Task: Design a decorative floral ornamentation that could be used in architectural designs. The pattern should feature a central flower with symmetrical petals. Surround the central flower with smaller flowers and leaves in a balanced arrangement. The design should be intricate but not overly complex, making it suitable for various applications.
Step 1257:
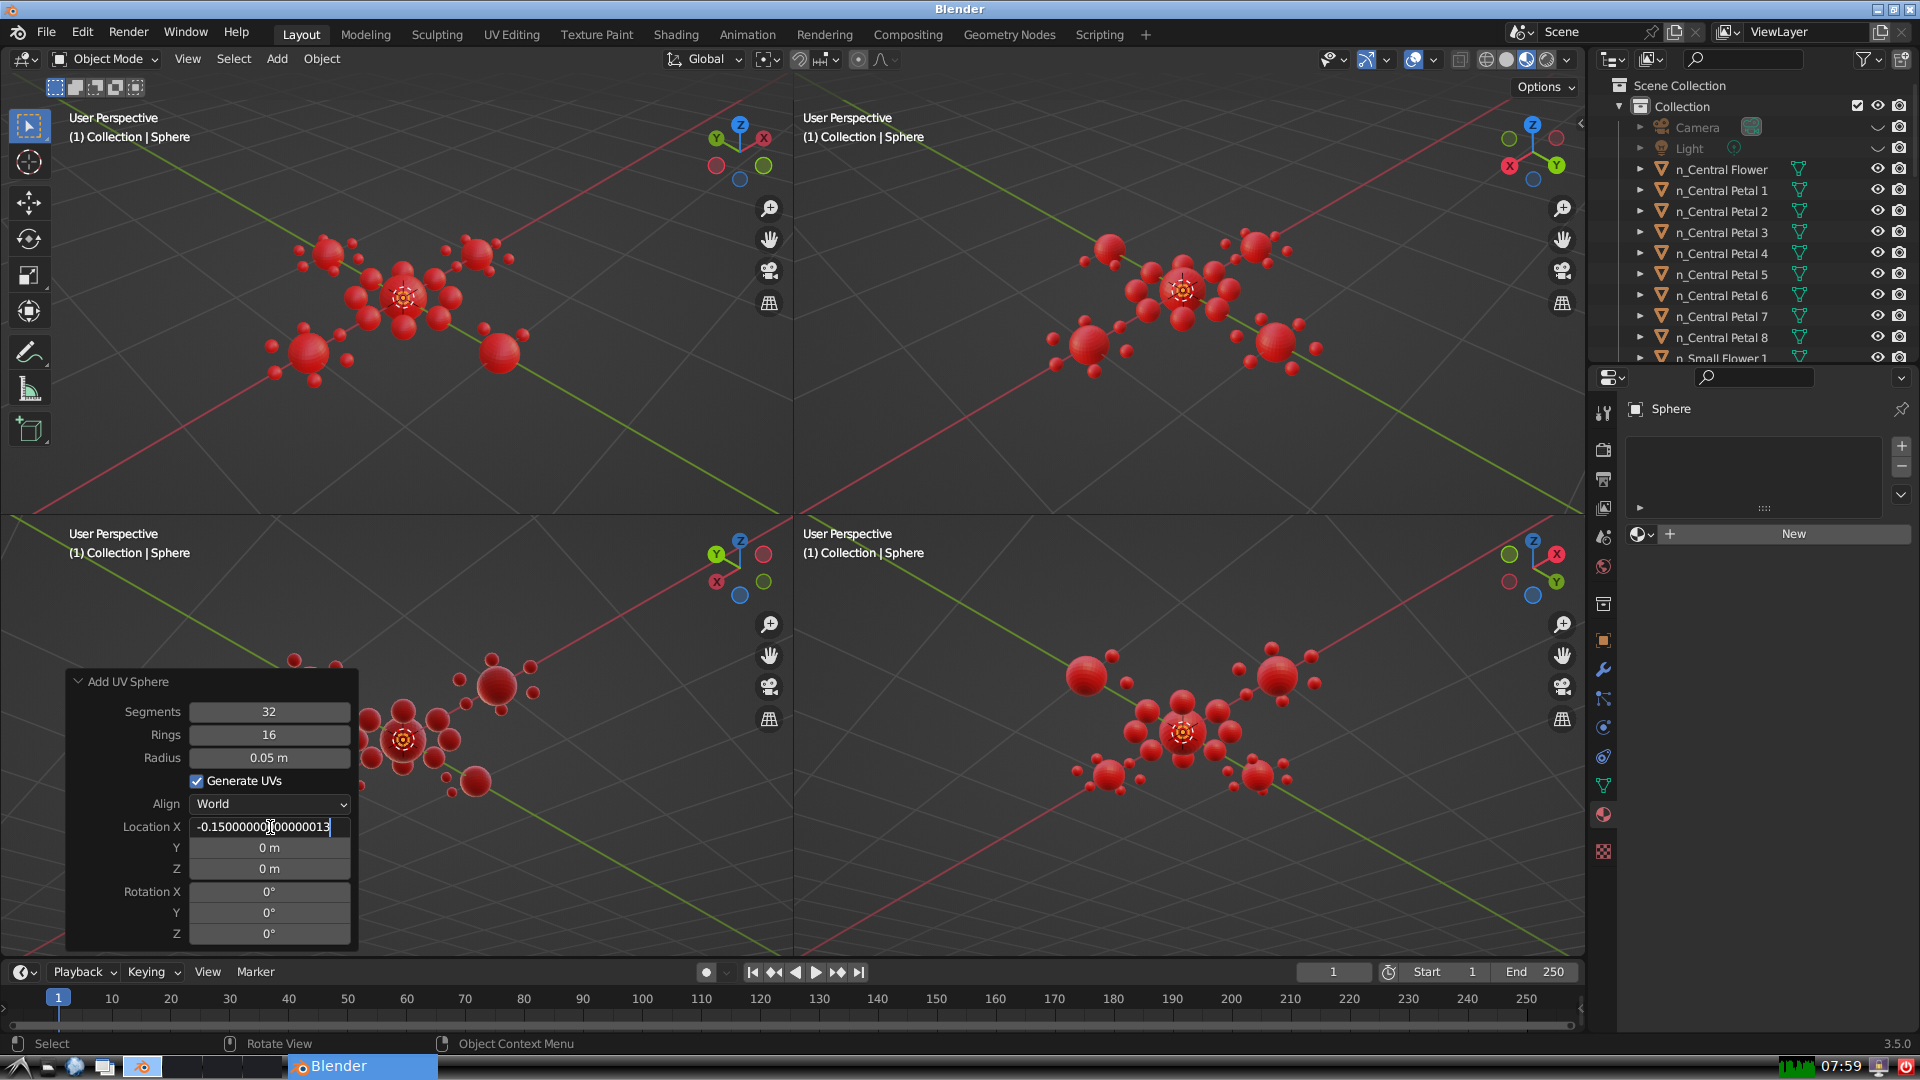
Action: {"key_press": ['Return']}